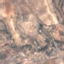
Label: PermanentCrop